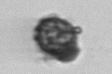
Label: Syracosphaera_pulchra